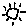
Label: sun